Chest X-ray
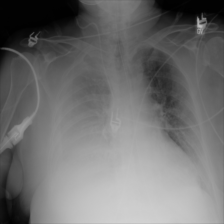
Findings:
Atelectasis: negative
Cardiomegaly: negative
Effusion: positive
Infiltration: negative
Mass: negative
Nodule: negative
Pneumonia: negative
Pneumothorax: negative
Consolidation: negative
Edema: negative
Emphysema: negative
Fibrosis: negative
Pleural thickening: negative
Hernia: negative